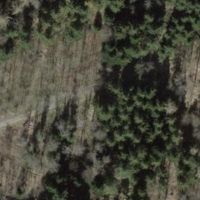
EUNIS habitat code: 44
Species observed at this site:
Lonicera acuminata